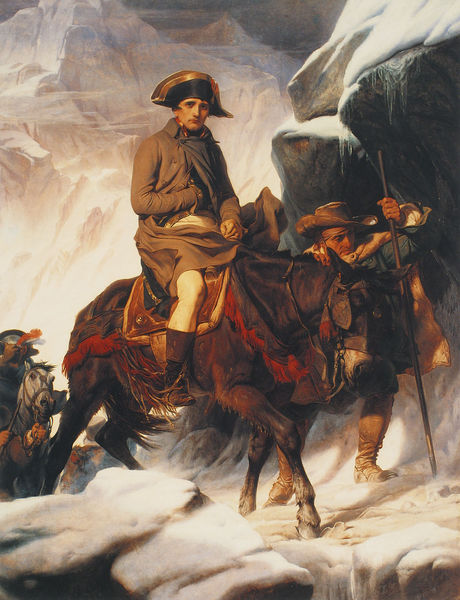
Titel: Napoleon die Alpen überquerend
Künstler: Paul Delaroche
Institution: Liverpool, Walker Art Gallery
Schlagwörter: berg, dunkel, feder, felsen, gemälde, hand, mann, hut, nacht, eis, schnee, hose, kalt, mantel, decke, pferd, reiter, reiten, sattel, zaumzeug, stab, russland, berge, fels, gebirge, winter, krieg, kaiser, soldaten, alpen, uniform, napoleon, helm, karte, kavallerie, gefährlich, krieger, general, stecken, augenklappen, scheuklappen, pass, steifel, bonaparte, führer, kaise, beschwerlich, g, st. gotthard